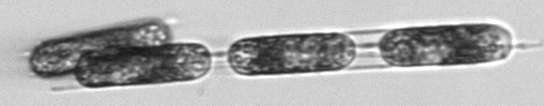
Label: Hemiaulus